Field crop: maize
Growth stage: 2
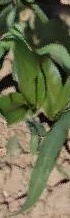
Species: maize